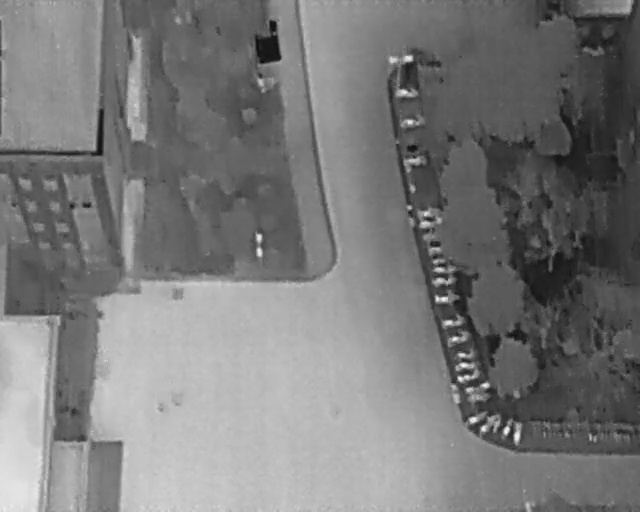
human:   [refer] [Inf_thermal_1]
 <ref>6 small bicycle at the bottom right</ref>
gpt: <box>[[78, 83, 82, 85, 9], [77, 83, 81, 84, 18], [72, 71, 73, 75, 169], [73, 78, 75, 83, 155], [76, 82, 79, 83, 36], [73, 73, 75, 78, 165]]</box>

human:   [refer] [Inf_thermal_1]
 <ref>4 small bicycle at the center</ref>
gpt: <box>[[64, 29, 65, 33, 2], [69, 55, 70, 60, 175], [68, 52, 70, 57, 2], [68, 50, 70, 54, 2]]</box>

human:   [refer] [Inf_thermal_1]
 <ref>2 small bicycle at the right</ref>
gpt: <box>[[70, 60, 71, 65, 169], [71, 66, 73, 71, 167]]</box>

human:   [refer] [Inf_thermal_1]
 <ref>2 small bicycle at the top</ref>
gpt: <box>[[62, 15, 63, 20, 2], [63, 21, 65, 25, 172]]</box>

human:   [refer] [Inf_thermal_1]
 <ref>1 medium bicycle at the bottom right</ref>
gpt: <box>[[72, 68, 73, 73, 169]]</box>